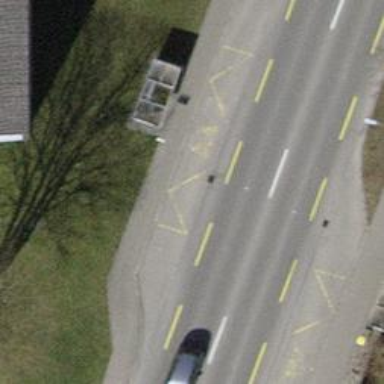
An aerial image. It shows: Bus stop with shelter. It is platform for public transport.